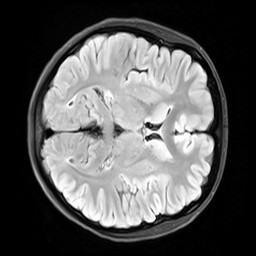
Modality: FLAIR
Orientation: axial
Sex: female
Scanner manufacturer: siemens
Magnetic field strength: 3 T
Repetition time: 10 s
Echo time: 0.09 s